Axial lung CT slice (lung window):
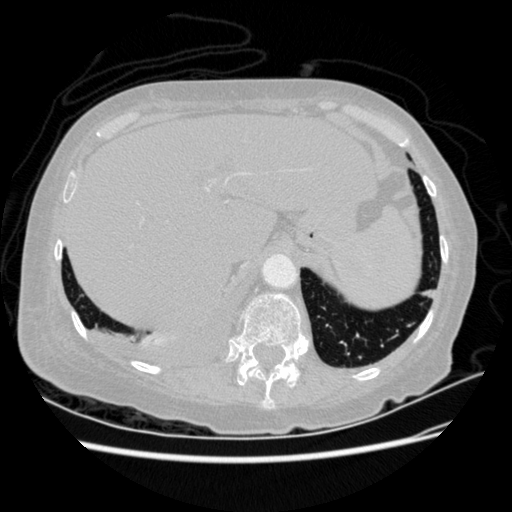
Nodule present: no